Field crop: tomato
Growth stage: 1
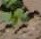
Species: solanum